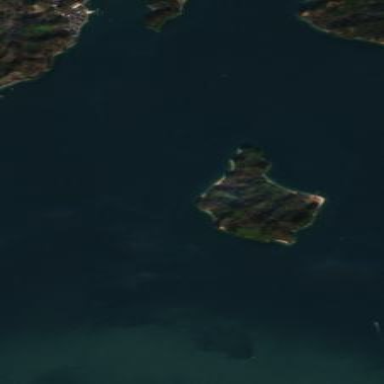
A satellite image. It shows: Islet located along the natural coastline.